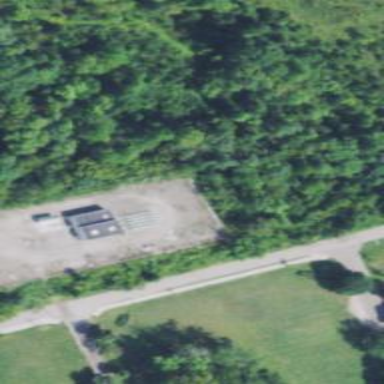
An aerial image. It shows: Power substation.